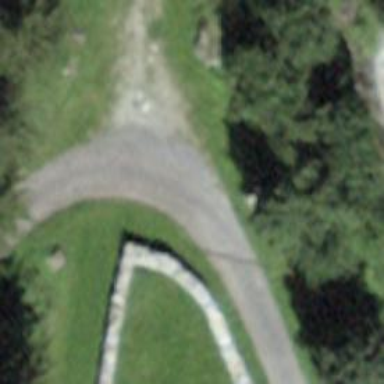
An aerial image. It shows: Dry stone wall barrier.